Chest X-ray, PA view. Patient: 69 years old, sex F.
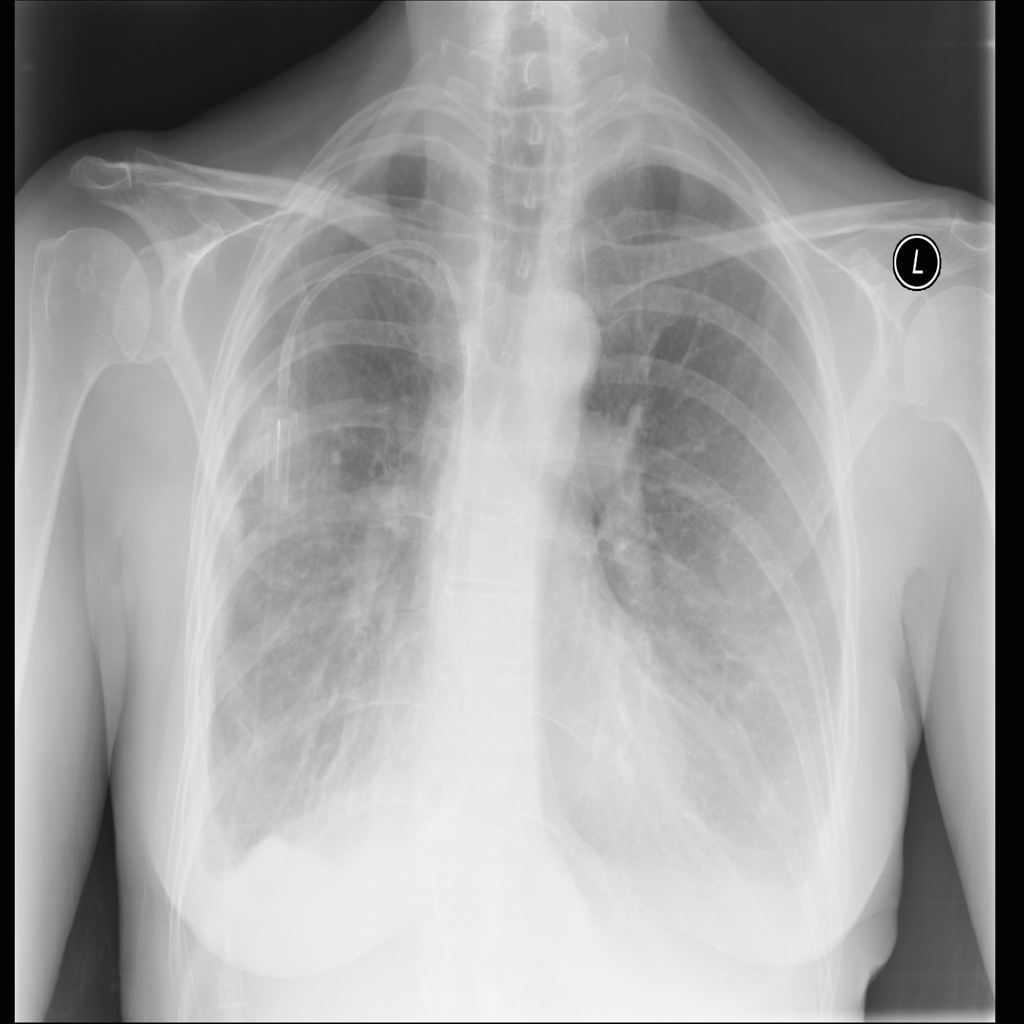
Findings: No Finding